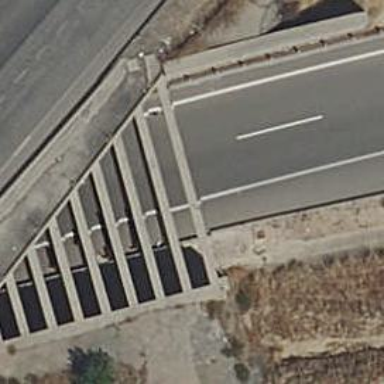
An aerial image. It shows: Motorway that passes through tunnel.